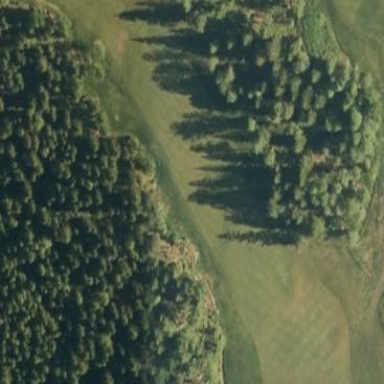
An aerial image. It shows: Rough grassy area used for golf.